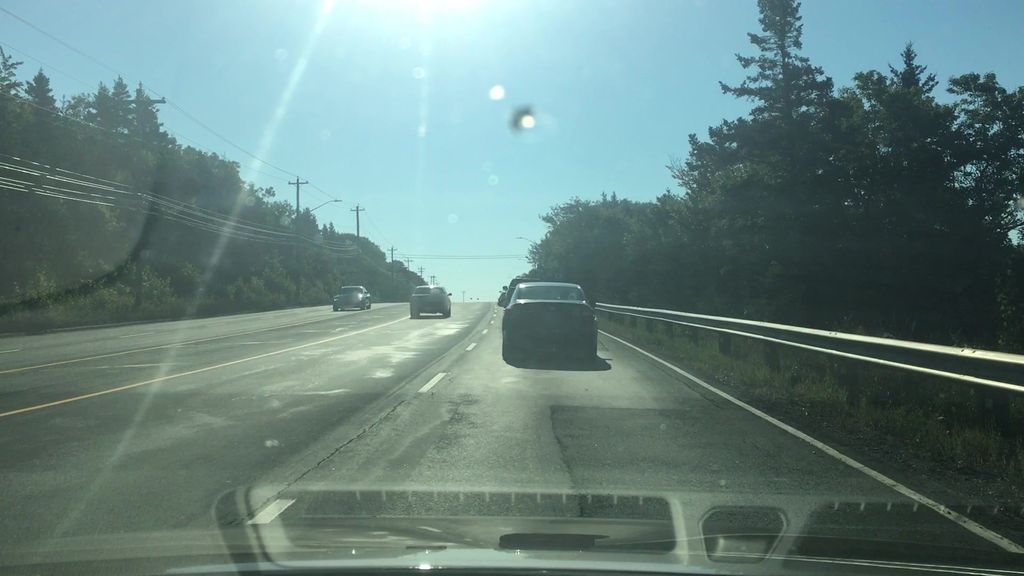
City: halifax